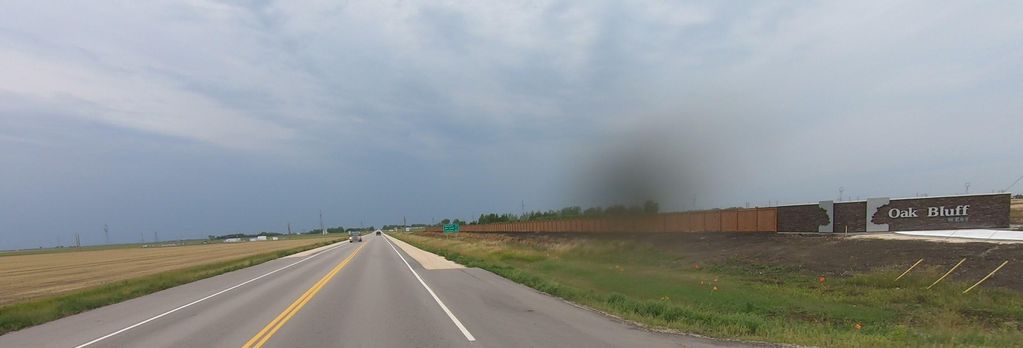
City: winnipeg